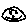
Label: smiley face